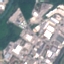
Land use / land cover class: Industrial